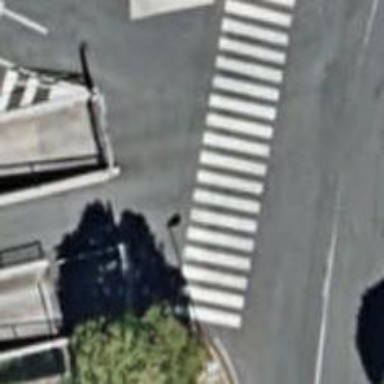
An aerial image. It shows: Zebra crossing on footway.